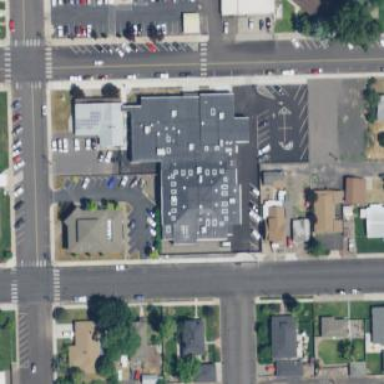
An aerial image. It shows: Alley designed for services.